This time-frequency spectrogram was computed from a bearing vibration snapshot; brighter regions carry more energy. Diagnose the bearing from this image, choosing from: normal, inner_race, outer_race, ball.
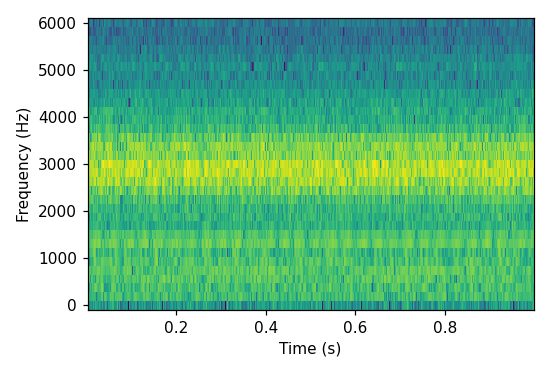
Answer: outer_race